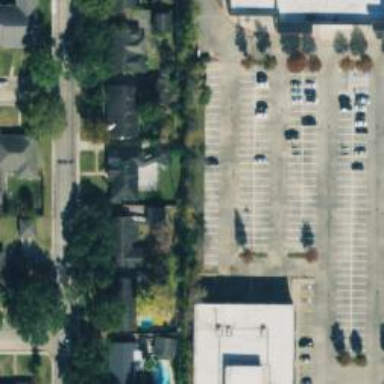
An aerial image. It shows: Parking space.